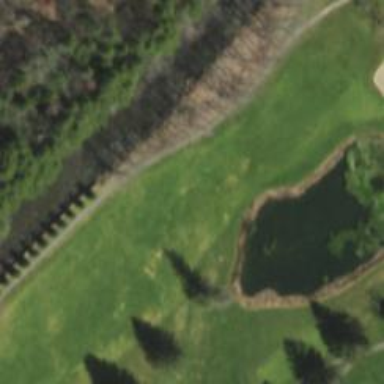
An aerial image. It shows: Path for both road and golf.